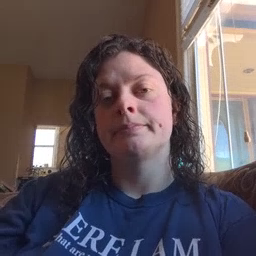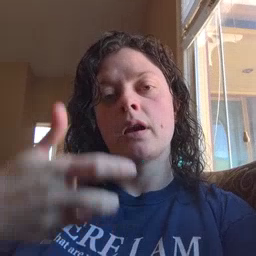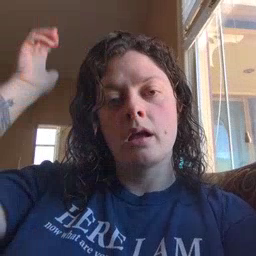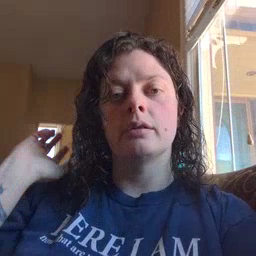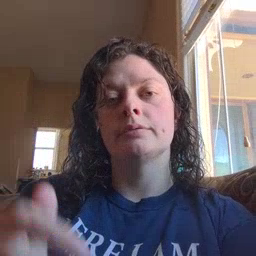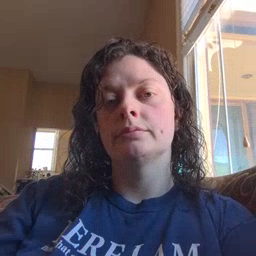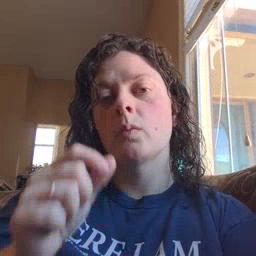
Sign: lion